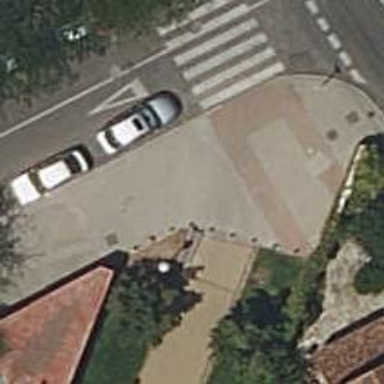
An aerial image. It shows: Bollard.